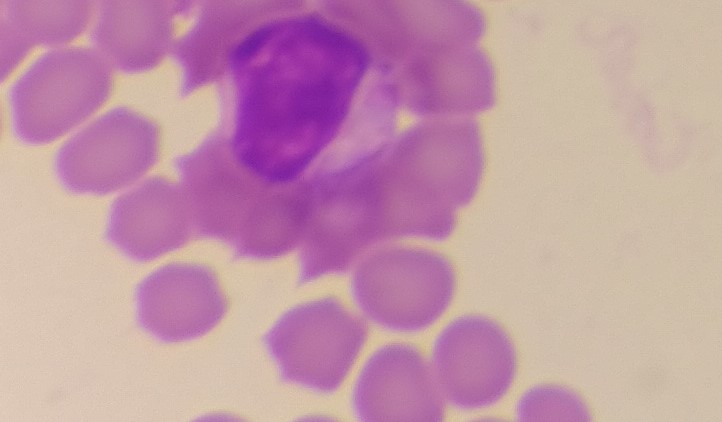
White blood cell type: Lymphocyte